Question: I have groupboxes acting like expanders in my application. When I need to colapse a groupbox I set its height equal to 0. when I need to expand it I set it's height equal to auto (double.Nan) is it posible to do this with a storyboard. How could I know the auto height in advance. Expression blend does not enable me to animate to an auto.

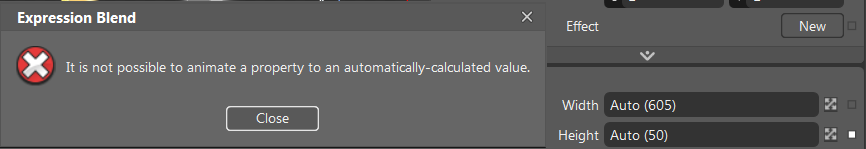
Answer: You can use ScaleTransform for this
'''
<GroupBox Header="GroupBox">
<GroupBox.RenderTransform>
<ScaleTransform ScaleY="1"/>
</GroupBox.RenderTransform>
</GroupBox>
'''
When collapse a groupbox set ScaleTransform.ScaleX to 0. And when expand set to 1.